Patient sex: M
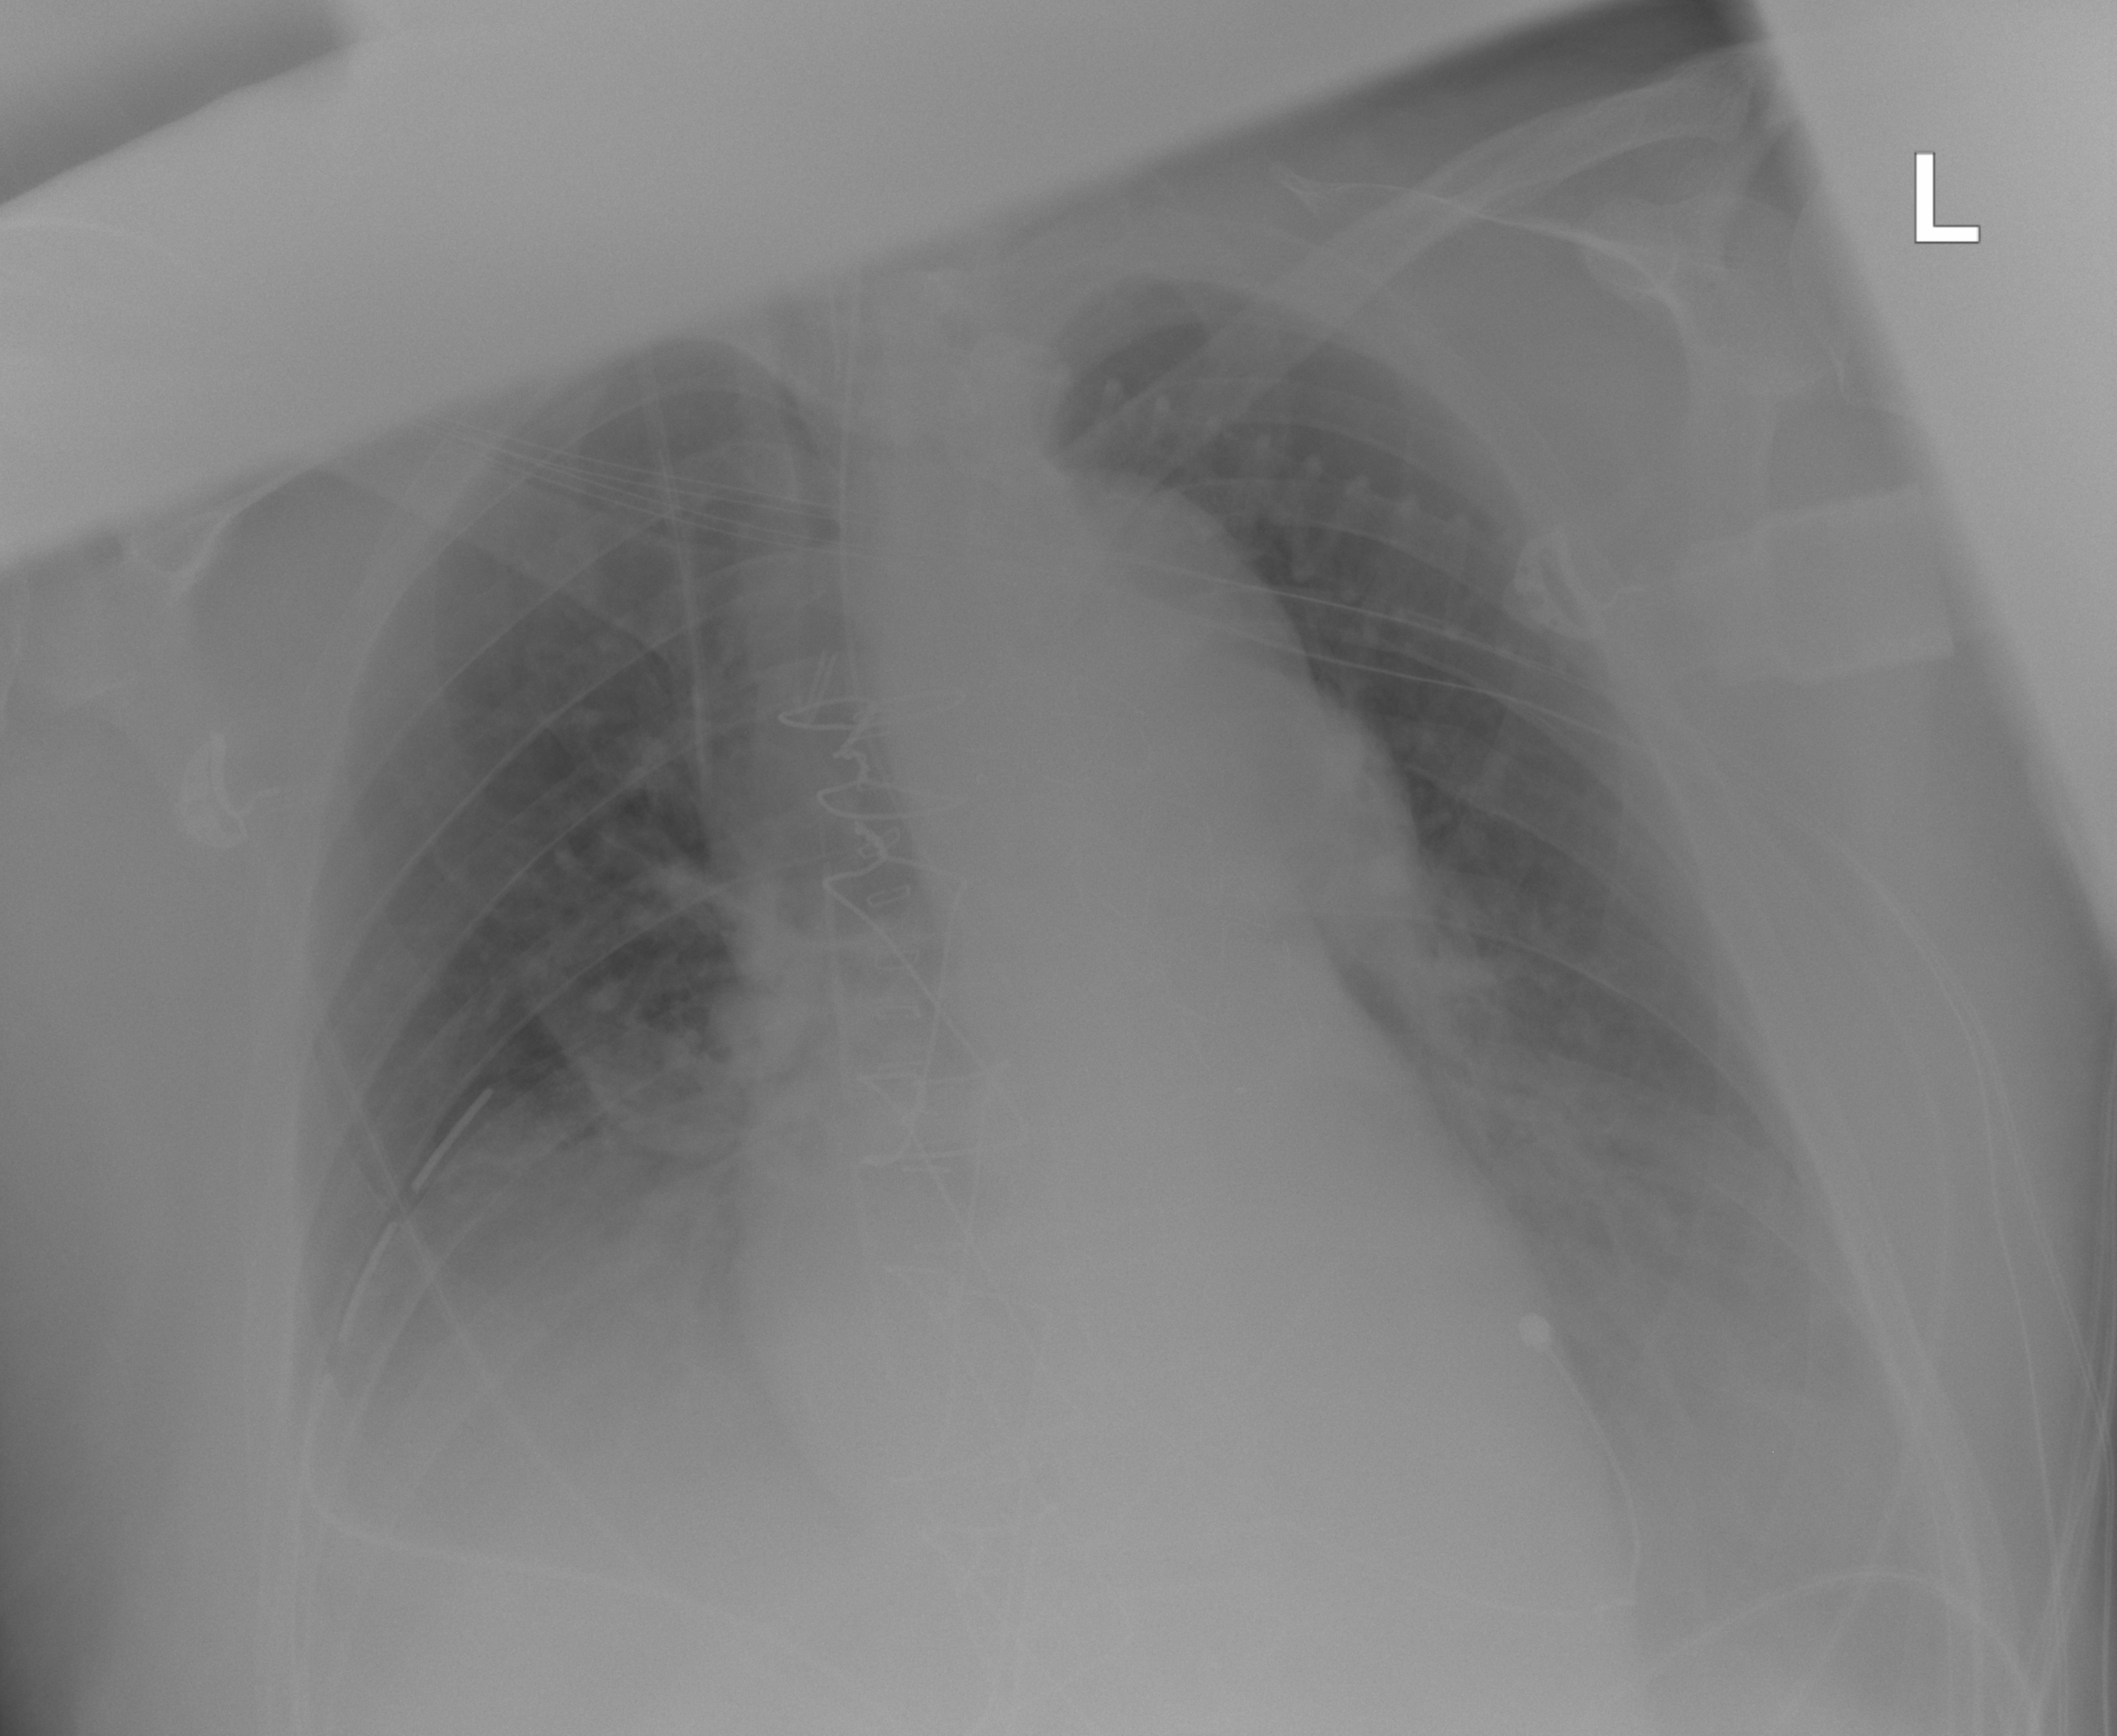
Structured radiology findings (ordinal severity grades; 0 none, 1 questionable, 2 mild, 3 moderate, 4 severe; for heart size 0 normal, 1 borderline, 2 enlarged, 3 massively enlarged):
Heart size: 0
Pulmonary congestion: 2
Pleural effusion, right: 2
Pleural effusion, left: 2
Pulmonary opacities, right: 0
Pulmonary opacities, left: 2
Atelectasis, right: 2
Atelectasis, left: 2